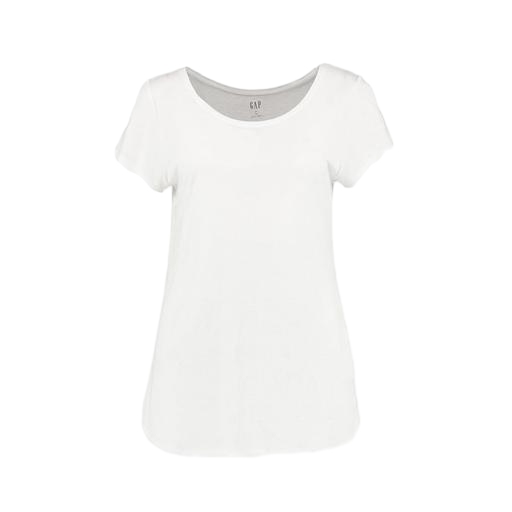
white relaxed fit t-shirt, white pima t-shirt only macy, white madison scoop tee, white background